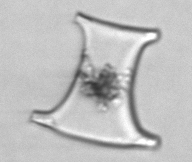
Label: Eucampia